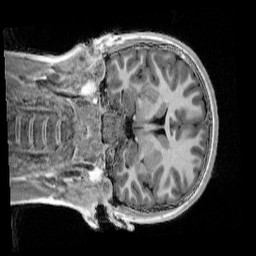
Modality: UNIT1_denoised
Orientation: coronal
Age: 10
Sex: female
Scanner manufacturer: siemens
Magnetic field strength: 3 T
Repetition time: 4 s
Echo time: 0.00303 s